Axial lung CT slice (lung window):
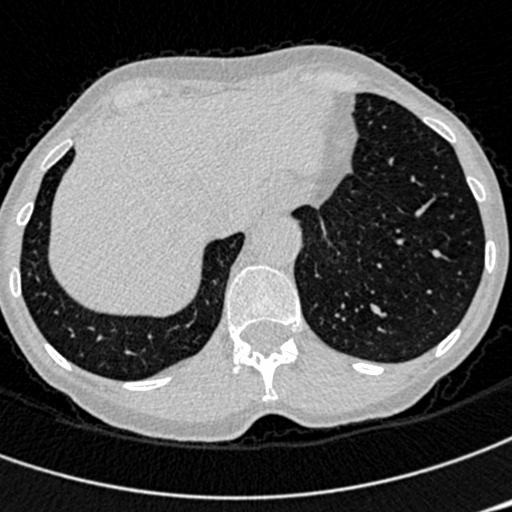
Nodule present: no